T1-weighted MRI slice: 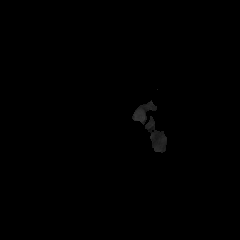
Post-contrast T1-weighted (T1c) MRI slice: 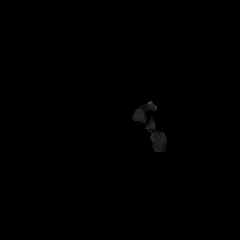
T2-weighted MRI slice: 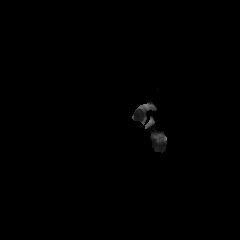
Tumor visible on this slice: no